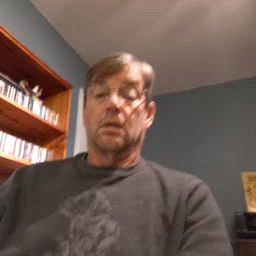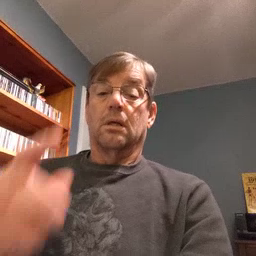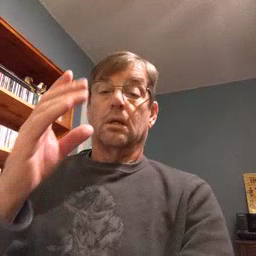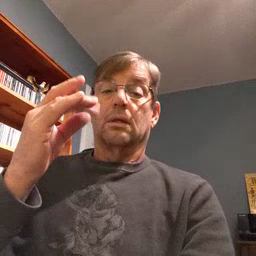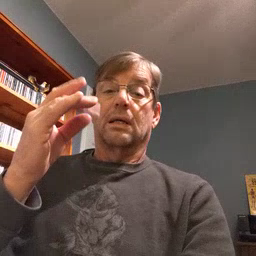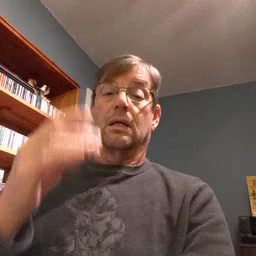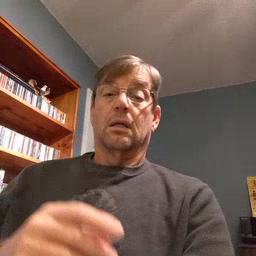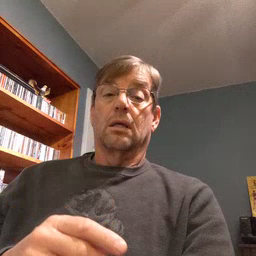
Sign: sticky